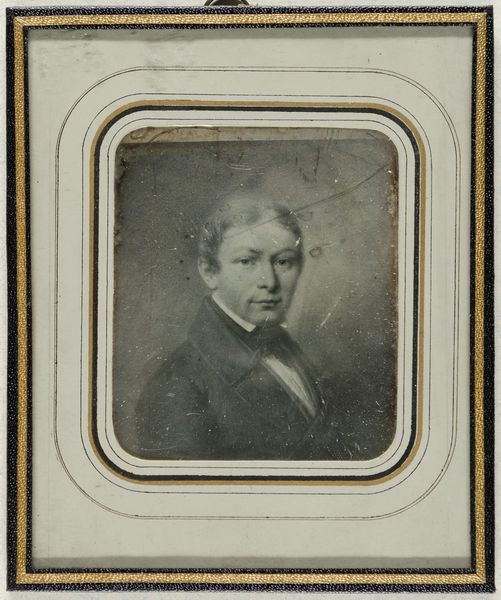
Titel: Porträt eines Mannes
Künstler: Carl Gustav Oehme
Standort: Hamburg
Institution: Museum für Kunst und Gewerbe Hamburg
Schlagwörter: mann, foto, fotografie, photographie, photo, halbprofil, reproduktion, lichtbild, daguerreotypie, bildwerke, angewandte und bildende kunst, hessische systematik, reproduktionsfotografie, kunstreproduktion, reproduktionsphotographie, gemäldes